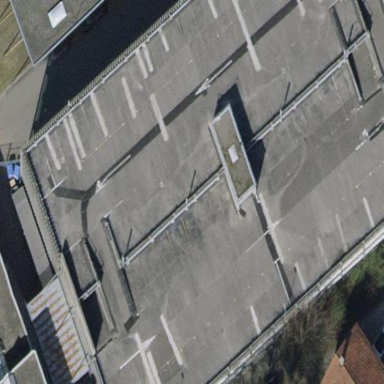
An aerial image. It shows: Parking building.